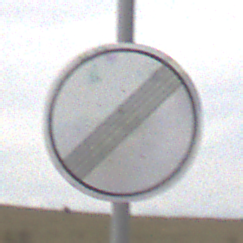
Verkehrszeichen: EndeSaemtlicherBegrenzungen
Umgebung: Outdoor, Nature
Tageszeit: Midday
Wetter: PartlyCloudy
Licht: Natural
Jahreszeit: NotSpecified
Kontrast: MediumContrast